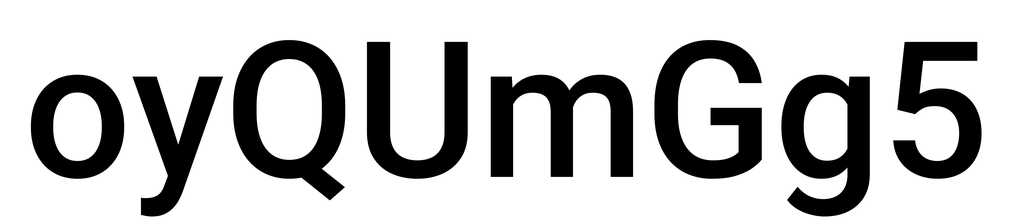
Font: Roboto_Medium